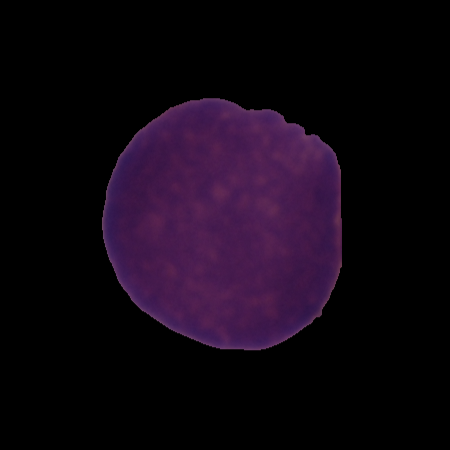
Label: healthy